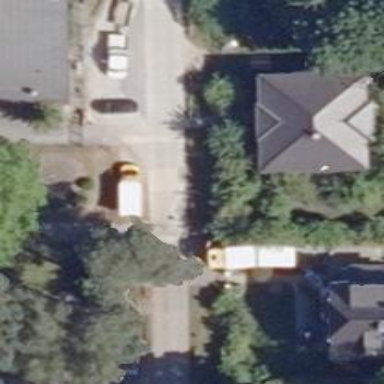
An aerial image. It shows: Residential road with concrete surface and no sidewalks.